Interaction volume radius: 5 \u00c5
Interaction volume height: 35 \u00c5
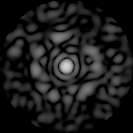
Disorder parameter: 0.8021